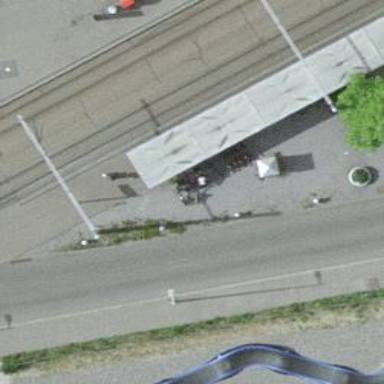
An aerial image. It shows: Bicycle rental facility.